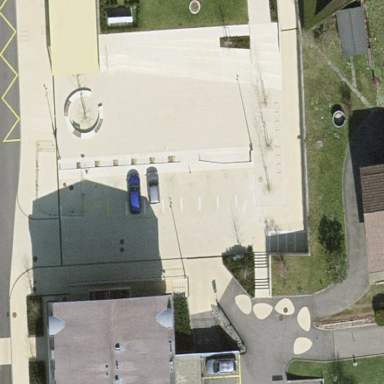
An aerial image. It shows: Parking area with surface.